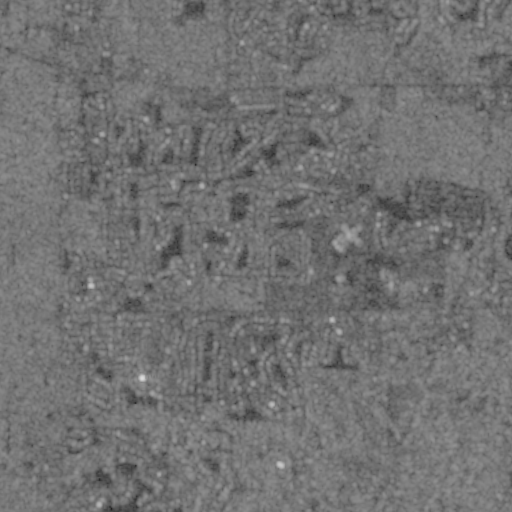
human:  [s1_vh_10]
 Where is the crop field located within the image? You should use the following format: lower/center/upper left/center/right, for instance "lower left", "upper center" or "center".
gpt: The crop field is located in the upper of the image.
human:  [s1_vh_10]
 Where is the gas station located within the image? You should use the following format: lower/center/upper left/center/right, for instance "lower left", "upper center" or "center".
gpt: The gas station is located in the upper center of the image.
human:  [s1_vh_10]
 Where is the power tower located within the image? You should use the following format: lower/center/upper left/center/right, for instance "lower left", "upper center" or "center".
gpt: The power tower is located in the lower right of the image.
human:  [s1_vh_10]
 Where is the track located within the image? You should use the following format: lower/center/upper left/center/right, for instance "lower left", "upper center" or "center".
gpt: The track is located in the center of the image.
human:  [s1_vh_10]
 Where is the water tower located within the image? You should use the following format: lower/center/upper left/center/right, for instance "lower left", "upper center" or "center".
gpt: The water tower is located in the lower center of the image.
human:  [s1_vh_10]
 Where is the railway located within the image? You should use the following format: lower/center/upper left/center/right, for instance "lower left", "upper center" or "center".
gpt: The railway is located in the lower right of the image.
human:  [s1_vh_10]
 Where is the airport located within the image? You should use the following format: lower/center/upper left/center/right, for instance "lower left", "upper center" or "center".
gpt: There is no airport in the image.

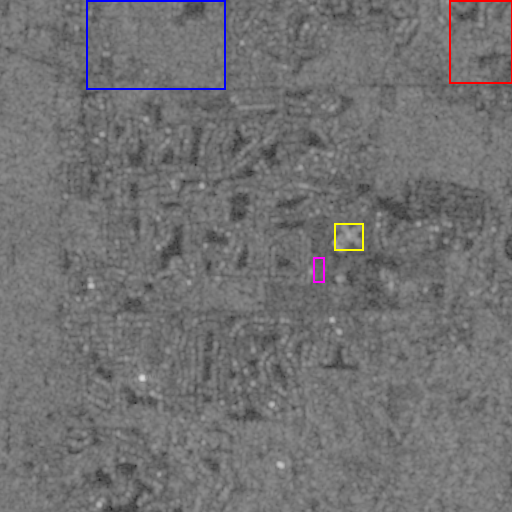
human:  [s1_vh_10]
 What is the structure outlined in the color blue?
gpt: The structure outlined in blue is a crop field.
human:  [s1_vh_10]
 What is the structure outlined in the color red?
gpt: The structure outlined in red is a park.
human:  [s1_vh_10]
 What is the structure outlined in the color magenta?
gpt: The structure outlined in magenta is a track.
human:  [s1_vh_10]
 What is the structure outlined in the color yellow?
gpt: The structure outlined in yellow is a building.
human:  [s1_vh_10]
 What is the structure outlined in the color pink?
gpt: There is no pink outline.